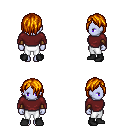
a pixel art fantasy rpg character, female body template, dark elf, purple skin, maroon long-sleeve shirt, white pants, dark blonde bangs hairstyle, cloth bracers, black shoes, four views (front, back, left, right), 2x2 character sprite sheet, small pixel art, hard edges, no anti-aliasing